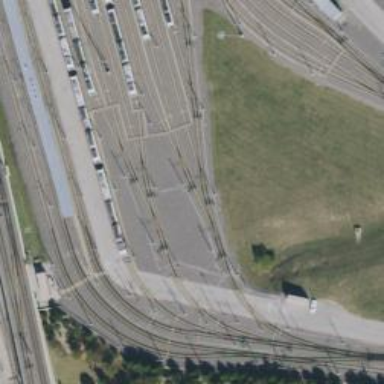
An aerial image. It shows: Light rail service yard with electrified contact lines.